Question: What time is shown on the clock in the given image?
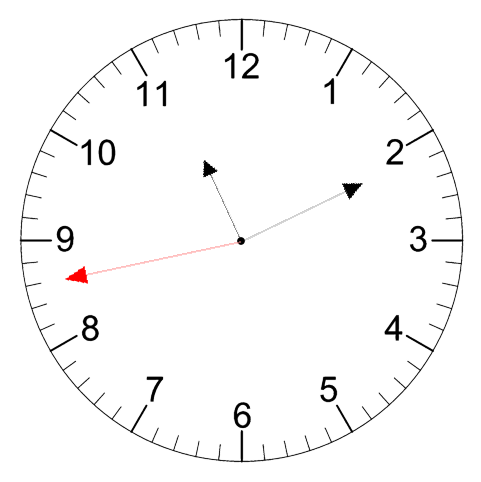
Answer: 11:10:43